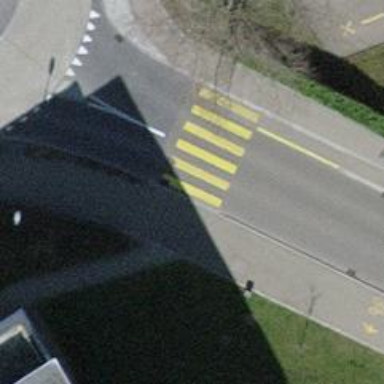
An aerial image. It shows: Uncontrolled zebra crossing with notable zebra markings.